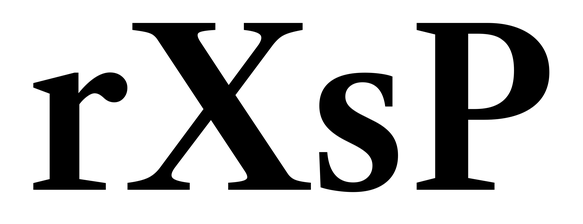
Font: LibreCaslonText_SemiBold